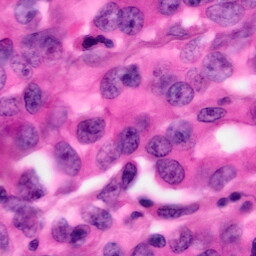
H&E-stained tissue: Pancreatic